Brain MRI, t1w sequence, axial 2D slice.
Patient: age 25, sex F, weight 78 kg, height 1.78 m
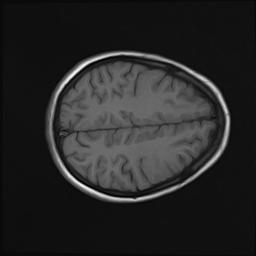